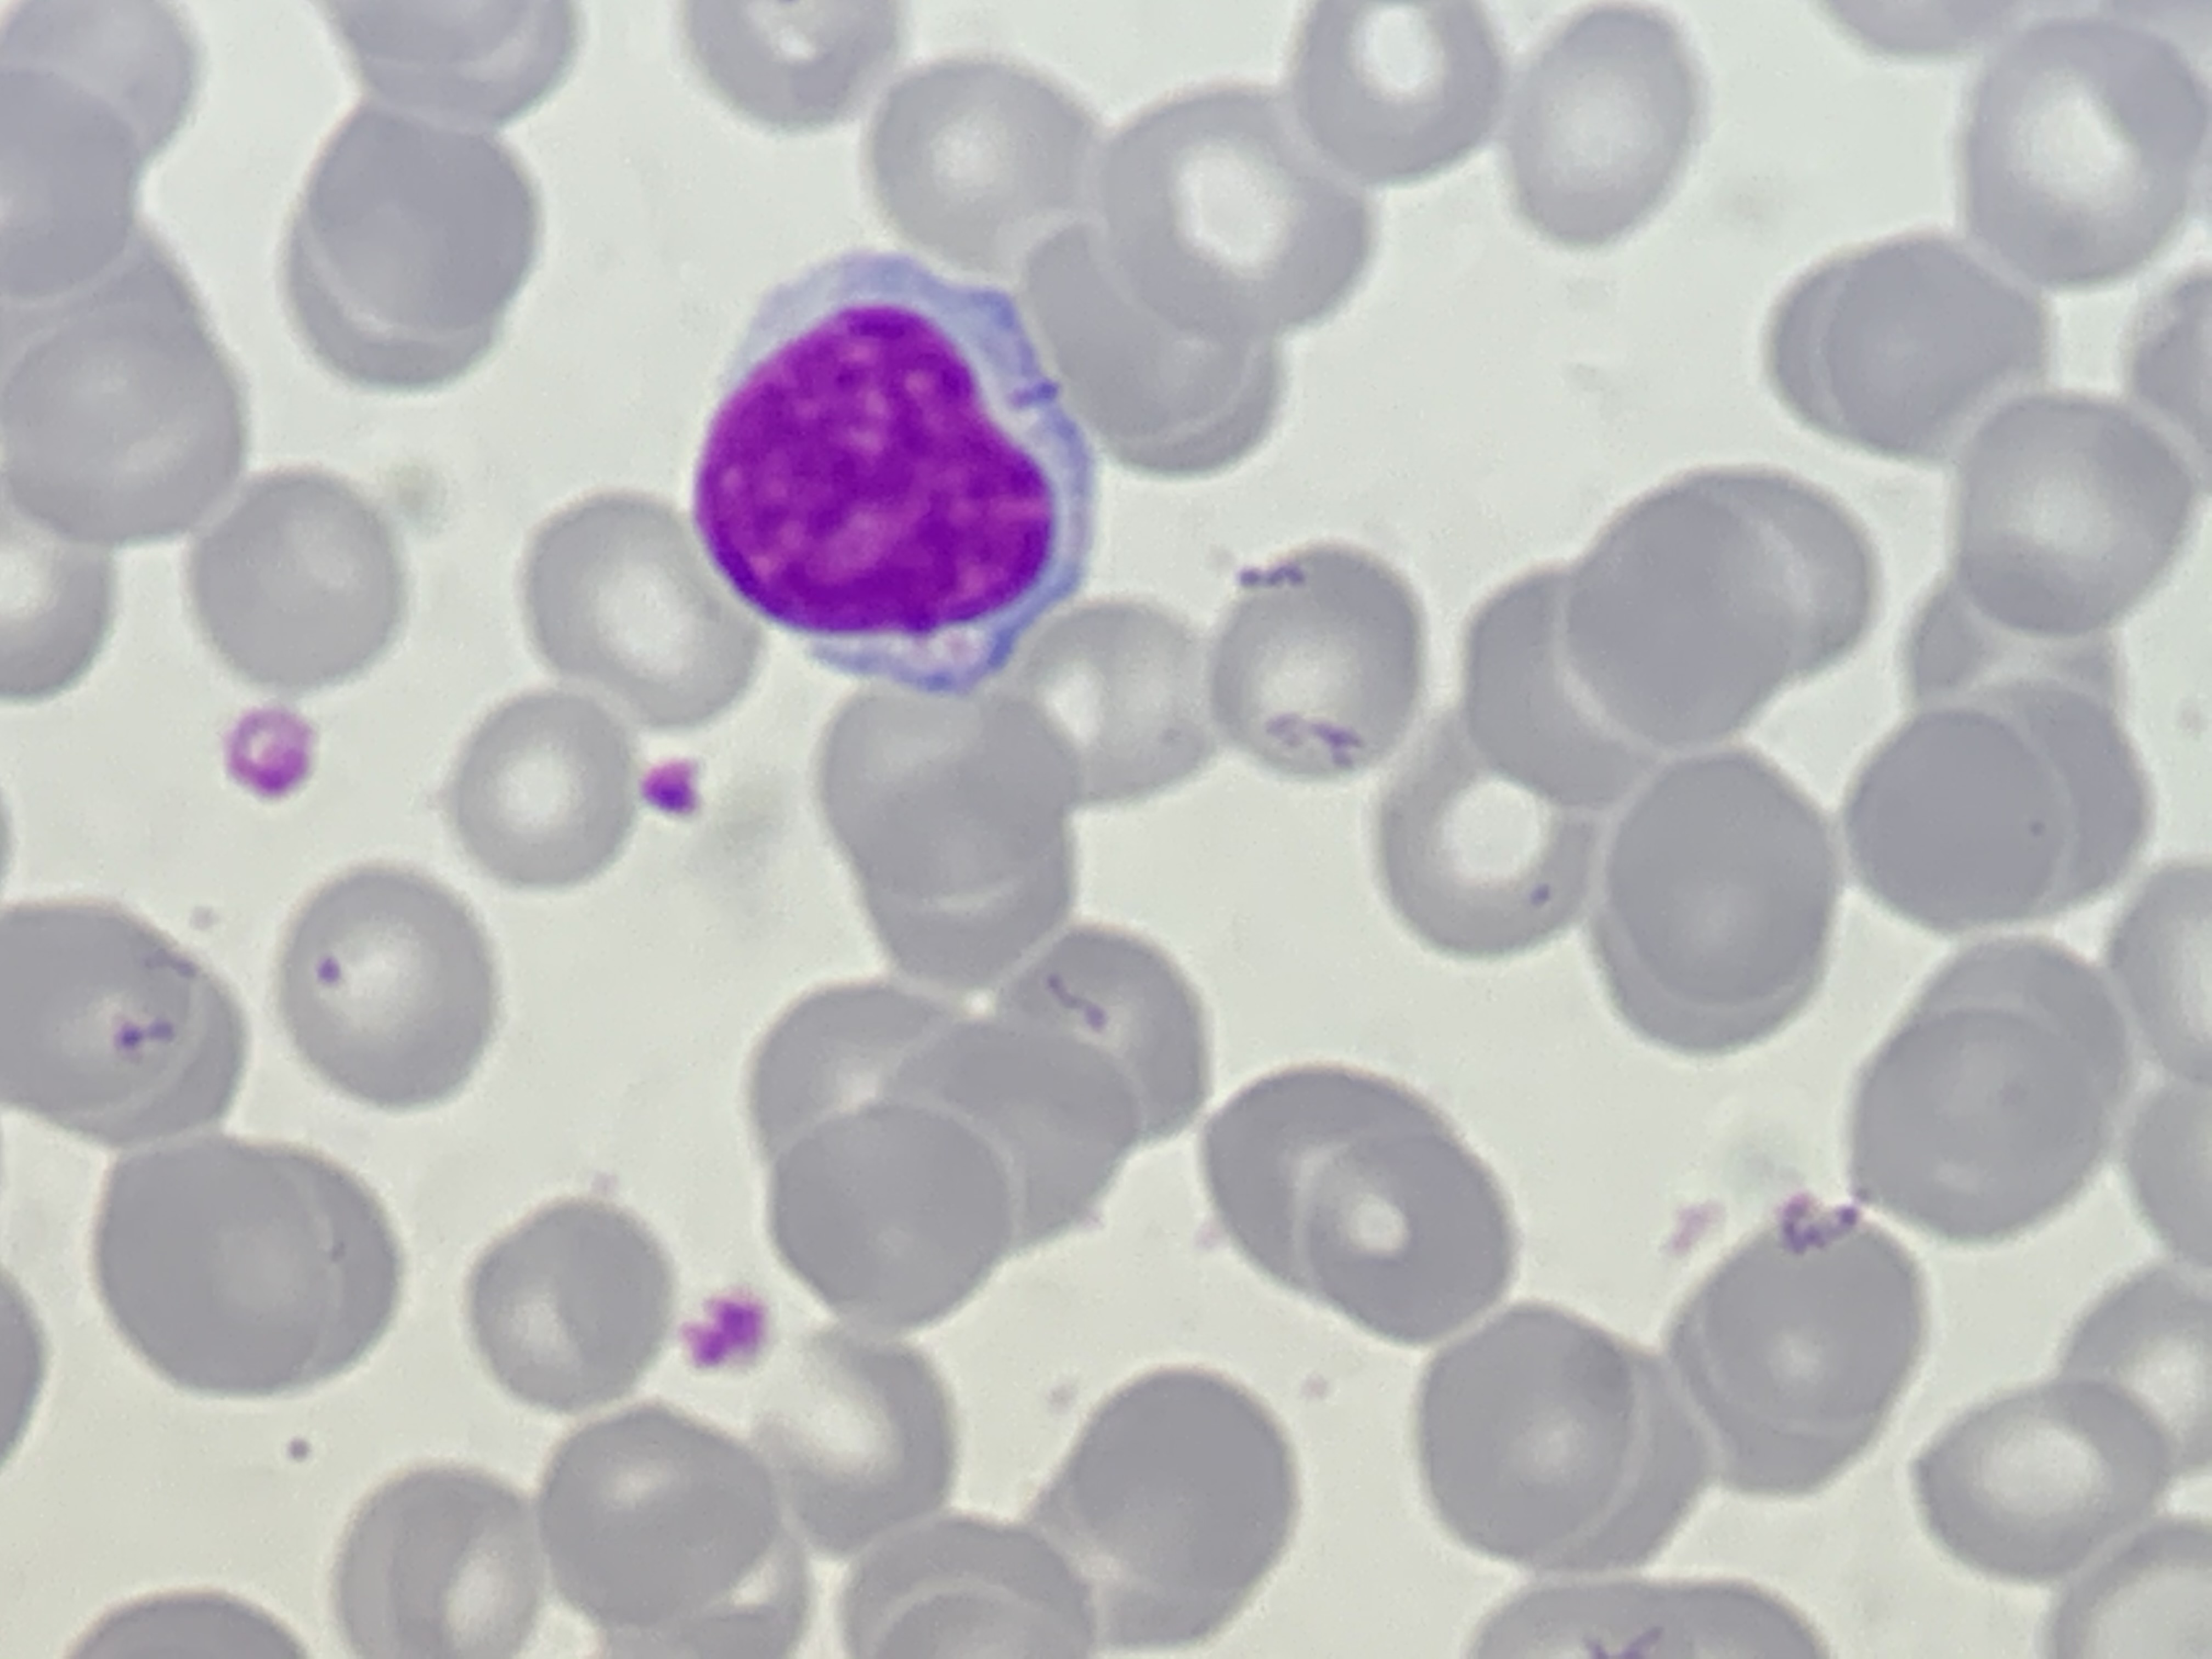
Cell type: LYMPHOCYTES